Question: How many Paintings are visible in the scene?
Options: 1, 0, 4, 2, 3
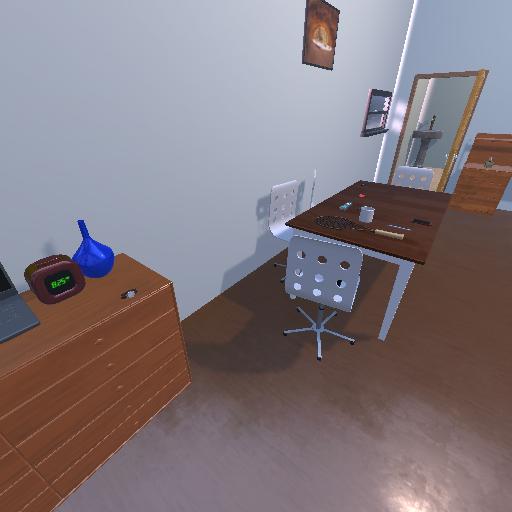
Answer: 1